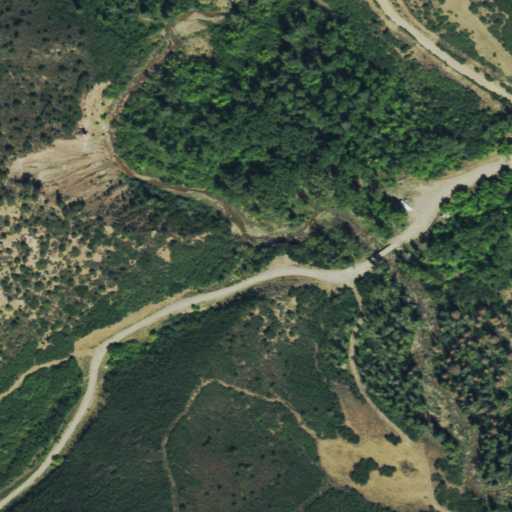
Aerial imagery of valley in Colorado named Spring Gulch containing deciduous forest, woody wetlands, shrub, evergreen forest, and herbaceous wetlands